Field crop: maize
Growth stage: 2
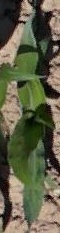
Species: maize